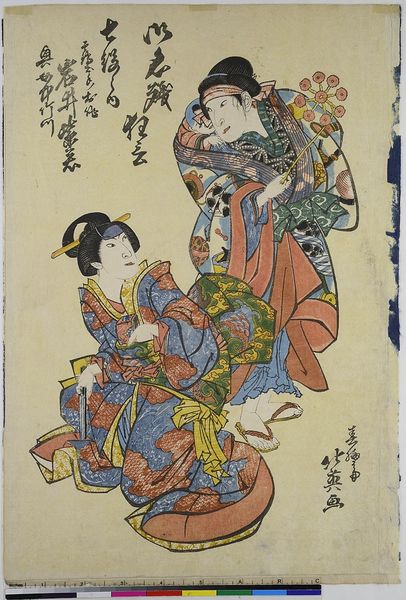
Titel: Sieben Rollen der Abschiedsvorstellung: Der Schauspieler Iwai Shijaku als Shizunome Osaku und als Okujochu Takegawa
Künstler: Shunbaisai Hokuei
Standort: Hamburg
Institution: Museum für Kunst und Gewerbe Hamburg
Schlagwörter: frauen, bunt, frau, kleider, zeichnung, hochformat, muster, tanz, falten, haare, mantel, theater, farbig, holzschnitt, japan, schrift, papier, farbe, kissen, inschrift, japanisch, schriftzeichen, asien, druck, druckgraphik, druckgrafik, beschriftung, zeit, schauspieler, farbholzschnitt, schauspielerin, kimono, kabuki, edo, reproduktionen, druckerzeugnisse, asiatische kunst, theaterkostüm, theateraufführung